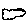
Label: cloud